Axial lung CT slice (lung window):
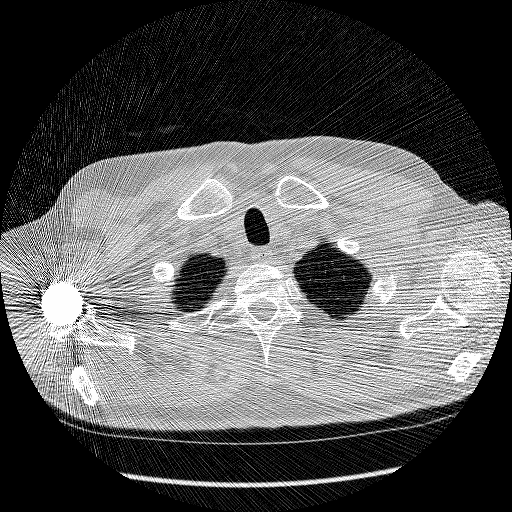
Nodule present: no